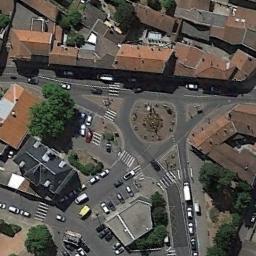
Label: roundabout